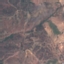
Label: HerbaceousVegetation